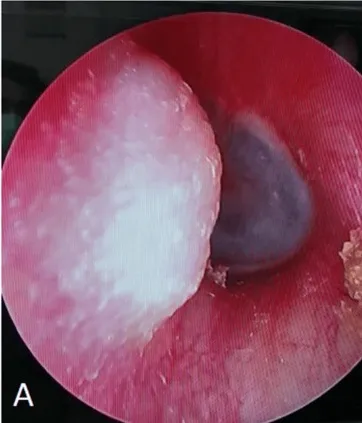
Clinical image showing the TMJ prolapse into external ear canal during opening.
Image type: endoscopy (airway_endoscopy)